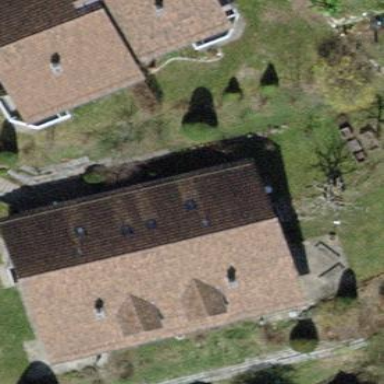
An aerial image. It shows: Semidetached house with gabled roof.